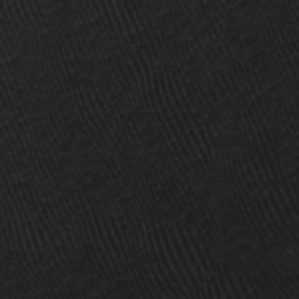
Label: frost